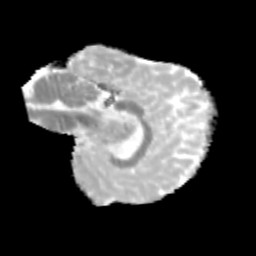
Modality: MD
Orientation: sagittal
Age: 11
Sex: male
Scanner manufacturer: siemens
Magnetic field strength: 3 T
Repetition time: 3.8 s
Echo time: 0.07 s